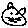
Label: cat